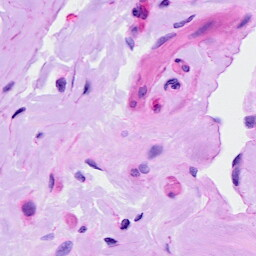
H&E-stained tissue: Ovarian